Question: I have created a custom component for my SSIS package, and would like for it to try to auto-link some variables. Currently I am manually linking them via the UI Properties->Misc->Expressions->(Selecting the property name, and expression to link to it), as shown below:

I currently am struggling with the following code:
'''
public override void InitializeTask(Connections connections, VariableDispenser variableDispenser, IDTSInfoEvents events, IDTSLogging log, EventInfos eventInfos, LogEntryInfos logEntryInfos, ObjectReferenceTracker refTracker)
{
base.InitializeTask(connections, variableDispenser, events, log, eventInfos, logEntryInfos, refTracker);
using (Package pkg = ... /*not sure how to get 'this' package*/)
{
// Iterate through executables to try to find this TaskHost.
foreach (Executable pExec in pkg.Executables)
{
TaskHost aTaskHost = (TaskHost)pExec;
if (aTaskHost.InnerObject.GetType() == this.GetType())
{
// Iterate over variables, to try to match some task's properties.
foreach (Variable myVar in pkg.Variables)
{
if (aTaskHost.Properties.Contains("PackageName") &&
Regex.IsMatch(myVar.QualifiedName, "PackageName", RegexOptions.IgnoreCase))
{
aTaskHost.SetExpression("PackageName", myVar.Expression);
}
}
break;
}
}
}
}
'''
I am trying to go all the way down to set the expression level; some of my other variables may change so, instead of linking a .Value, I want to go to the .Expression.
However, I am not sure how to get the current package or, even if I get it, that everything will link up properly. So, I am wondering if anyone has programmatically linked a system variable to a custom component's property expression at the initialization of it.
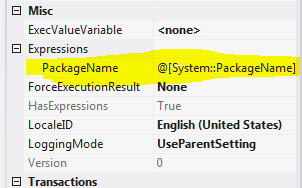
Answer: There was no way, that I saw, to accomplish this via the UI Properties. However, if connected via a SSIS UI then it can work. The snippets below is the method I took. Hopefully it can help someone else looking to mess with the custom component stuff more.
So if you have the following SSIS UI class:
'''
class PackageStatusSSISUI : Microsoft.SqlServer.Dts.Runtime.Design.IDtsTaskUI
{
private TaskHost _taskHost;
private IServiceProvider _serviceProvider;
public System.Windows.Forms.ContainerControl GetView()
{
PackageStatusForm editor = new PackageStatusForm(this._taskHost, this._serviceProvider);
return editor;
}
public void Initialize(TaskHost taskHost, IServiceProvider serviceProvider)
{
this._taskHost = taskHost;
this._serviceProvider = serviceProvider;
}
}
'''
Then if the windows form to connect to it, you can access the task host variables and set expressions:
'''
public partial class PackageStatusForm : Form
{
public PackageStatusForm(TaskHost taskHost, IServiceProvider serviceprovider)
{
this.TaskHost = taskHost;
this.ServiceProvider = serviceprovider;
InitializeComponent();
if (this.TaskHost != null && this.TaskHost.Variables != null)
{
// Goes though each variable, to display the shortcut
foreach (Variable var in taskHost.Variables)
{
variableList.Items.Add(var.QualifiedName);
}
// Can set labels to variable name, text boxes to allow the expressions, etc
foreach (LabelTextDisplay ppt in this.flowLayoutPanel1.Controls)
{
this.TaskHost.SetExpression(ppt.PropertyName, ppt.ExpressionValue);
}
}
}
}
'''